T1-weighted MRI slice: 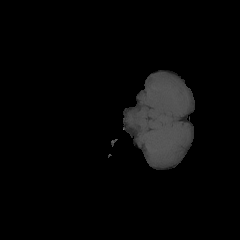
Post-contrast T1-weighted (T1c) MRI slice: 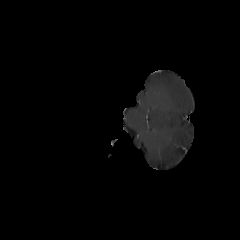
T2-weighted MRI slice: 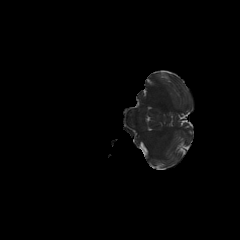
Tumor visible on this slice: no